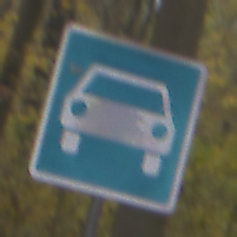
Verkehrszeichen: Kraftfahrstrasse
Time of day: MorningAfternoon
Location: Outdoor (Nature)
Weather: Overcast
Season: Autumn
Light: Natural